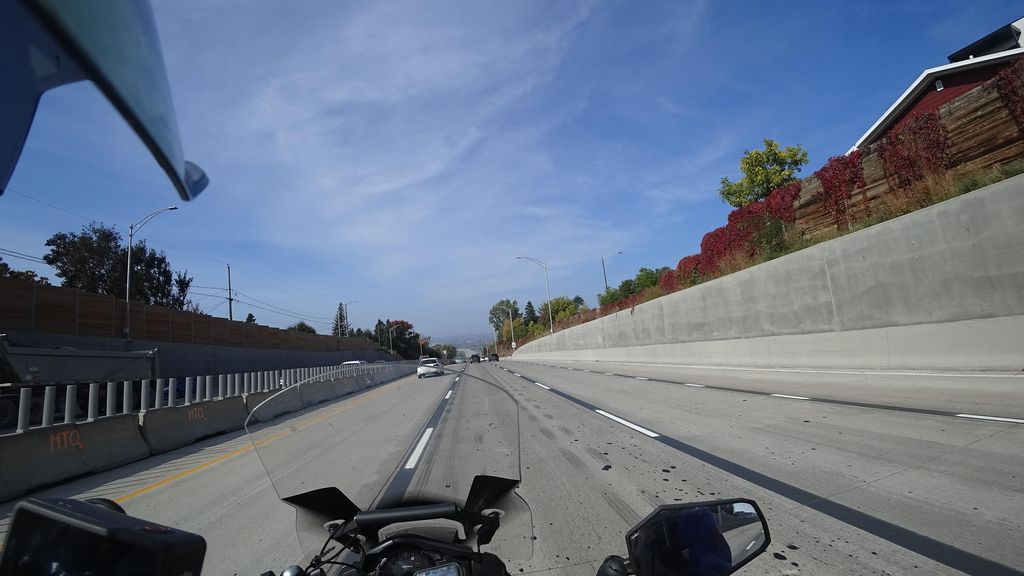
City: quebec_city